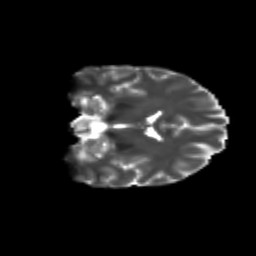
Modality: T2w
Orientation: coronal
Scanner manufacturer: siemens
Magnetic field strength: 3 T
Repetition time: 9.2 s
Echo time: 0.084 s